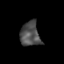
Tissue: prostate
Cell type: T cells
Senescence score: 0.3298
Nuclear area (px): 472
Mean DAPI intensity: 78.114